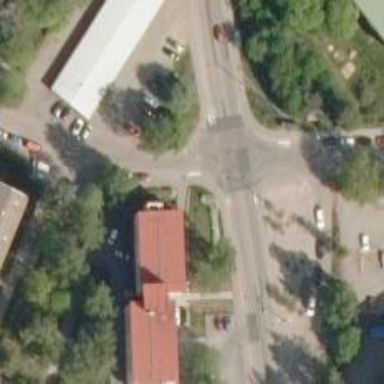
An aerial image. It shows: Uncontrolled road crossing.